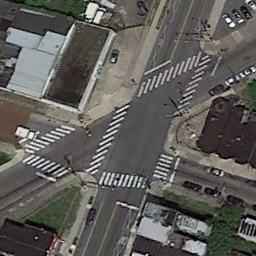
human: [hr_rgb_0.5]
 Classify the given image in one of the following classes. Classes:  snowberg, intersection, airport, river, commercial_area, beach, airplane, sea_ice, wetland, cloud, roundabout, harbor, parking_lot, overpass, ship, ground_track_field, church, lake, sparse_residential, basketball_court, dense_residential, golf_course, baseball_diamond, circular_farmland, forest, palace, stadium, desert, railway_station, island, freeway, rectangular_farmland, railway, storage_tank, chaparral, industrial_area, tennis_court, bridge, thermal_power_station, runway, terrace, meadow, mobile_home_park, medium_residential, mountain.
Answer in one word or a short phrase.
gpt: intersection